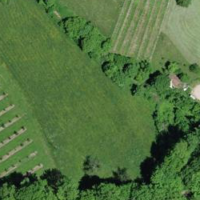
EUNIS habitat code: 52
Species observed at this site:
Plantago media
Lysimachia punctata